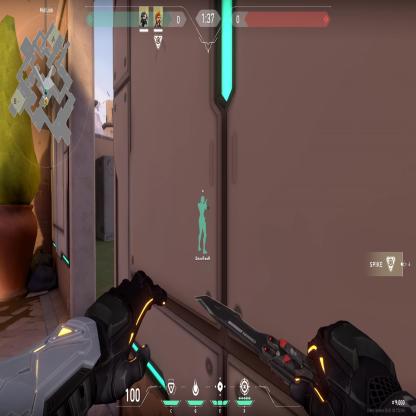
Label: teammate